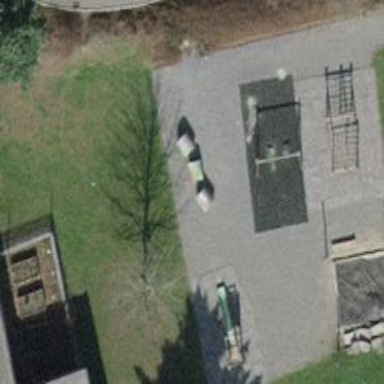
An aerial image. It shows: Playground area for leisure land.